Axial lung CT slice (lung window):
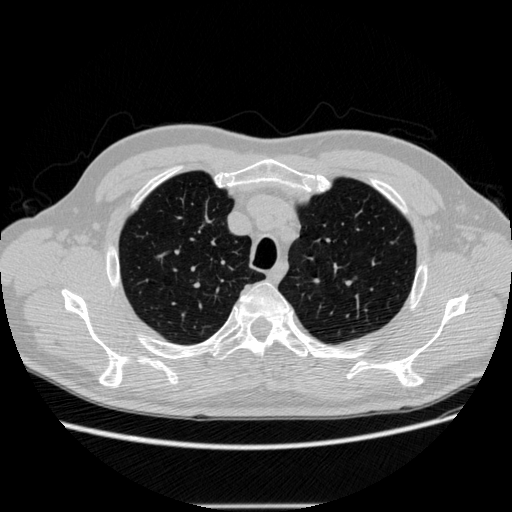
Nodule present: no